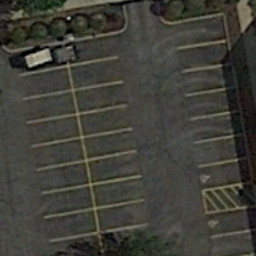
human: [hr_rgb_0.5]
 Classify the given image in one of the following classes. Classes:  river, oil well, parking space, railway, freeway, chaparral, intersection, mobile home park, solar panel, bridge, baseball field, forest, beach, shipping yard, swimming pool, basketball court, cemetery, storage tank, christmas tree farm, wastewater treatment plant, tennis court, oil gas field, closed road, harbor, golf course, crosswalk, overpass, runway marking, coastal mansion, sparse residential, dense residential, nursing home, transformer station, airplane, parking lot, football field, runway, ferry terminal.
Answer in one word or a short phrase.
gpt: parking space